Field crop: maize
Growth stage: 2
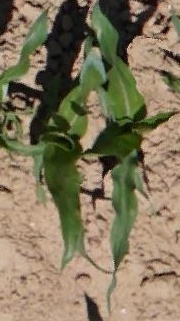
Species: maize